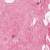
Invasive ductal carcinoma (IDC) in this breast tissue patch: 0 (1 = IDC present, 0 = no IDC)